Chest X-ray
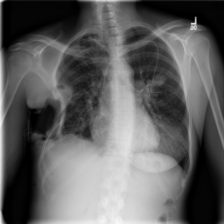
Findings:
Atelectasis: negative
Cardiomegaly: negative
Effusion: negative
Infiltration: negative
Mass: negative
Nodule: negative
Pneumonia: negative
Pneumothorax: negative
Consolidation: negative
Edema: negative
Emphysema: negative
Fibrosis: negative
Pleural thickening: negative
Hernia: negative